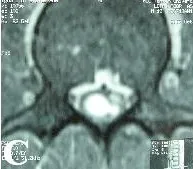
Axial. Magnetic resonance images of this lesion.
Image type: radiology (mri)